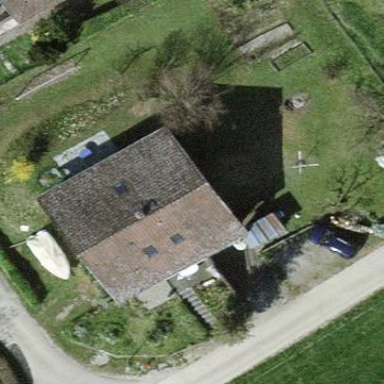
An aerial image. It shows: Simple house.